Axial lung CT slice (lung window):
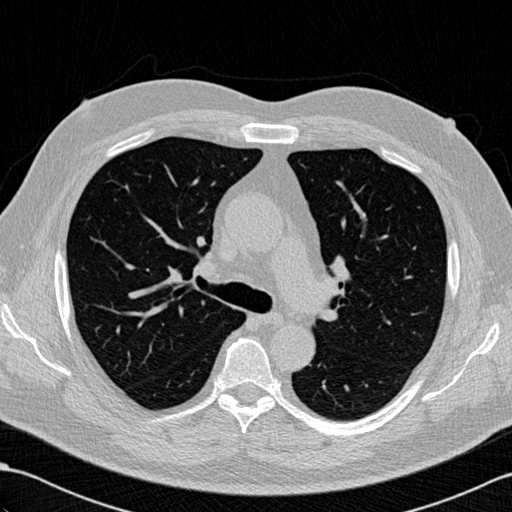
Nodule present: no